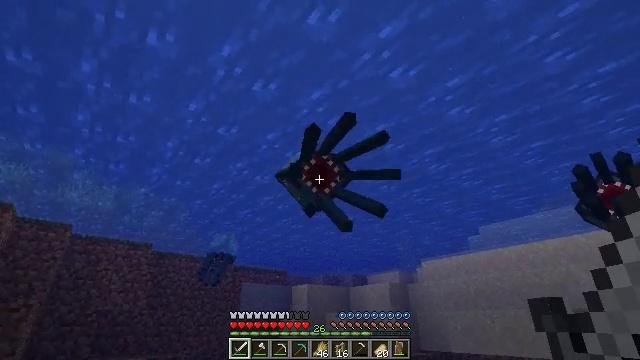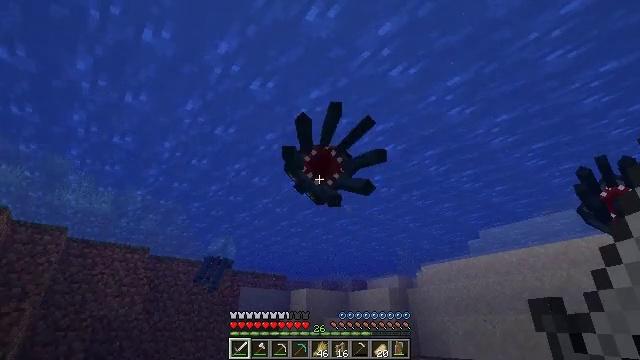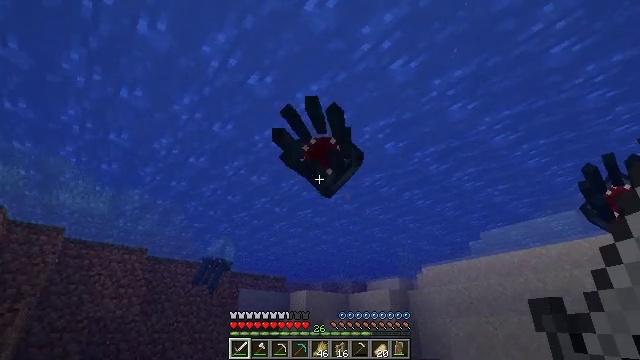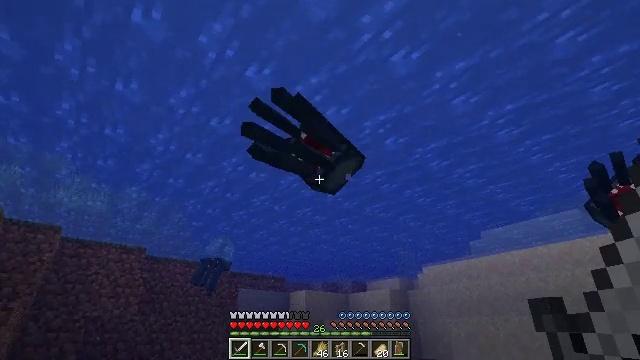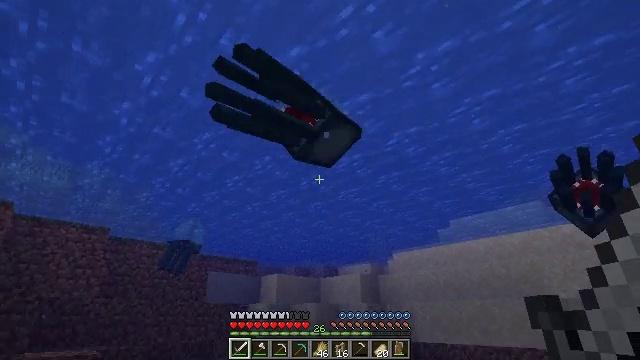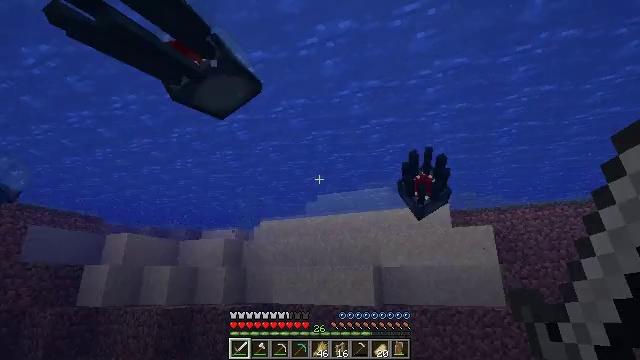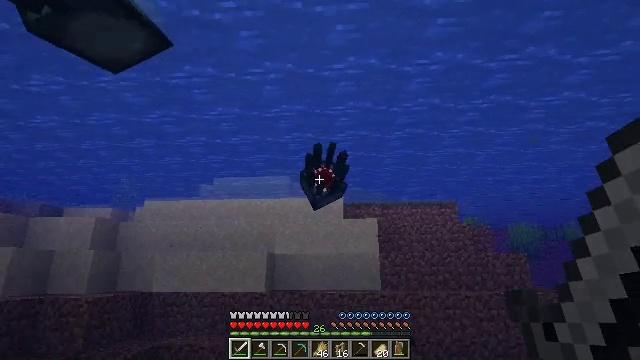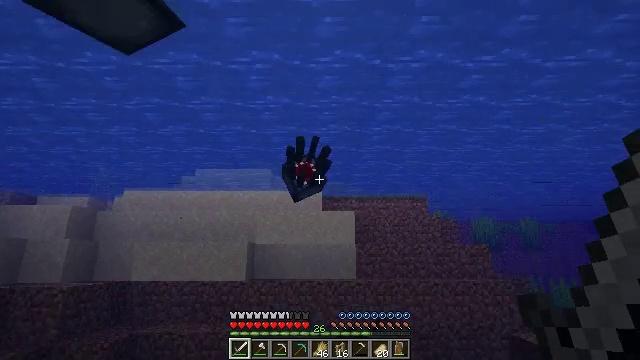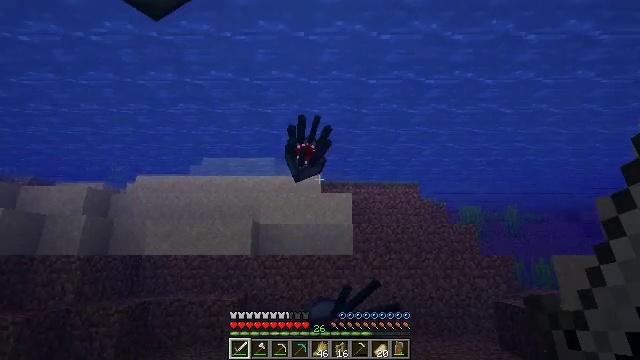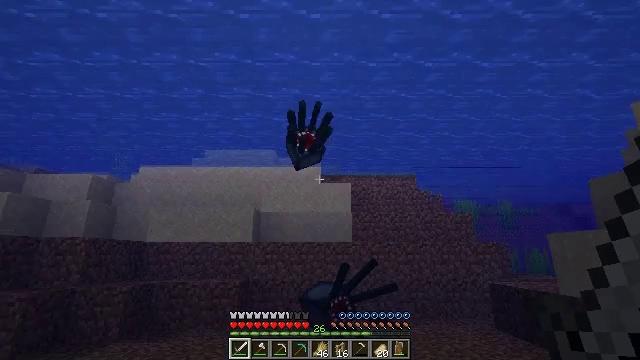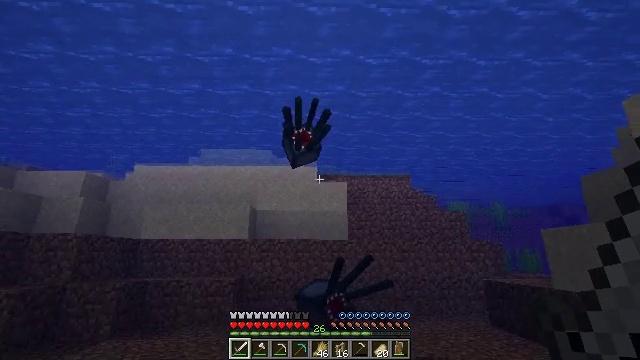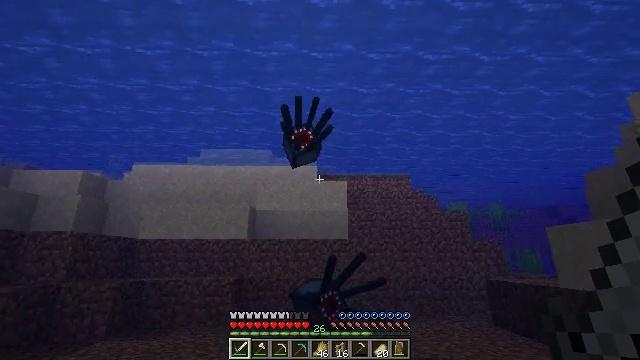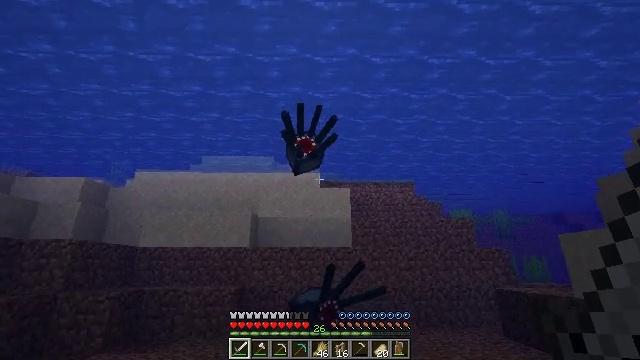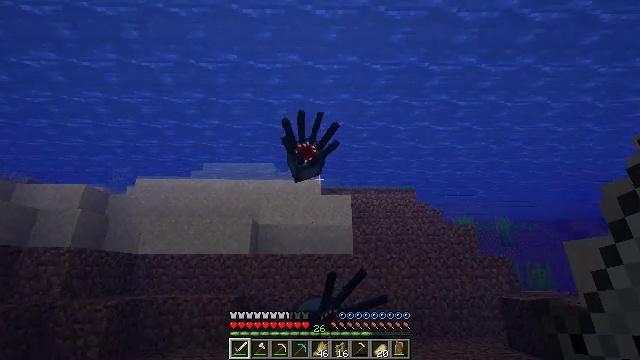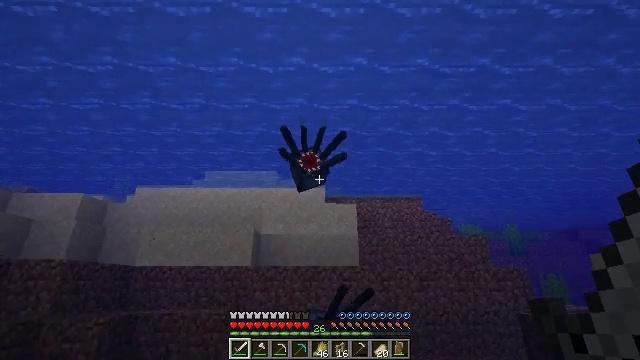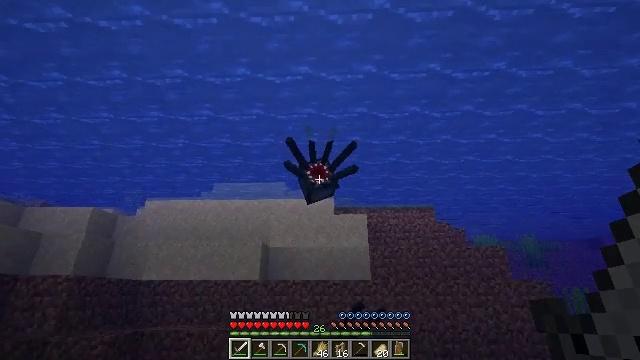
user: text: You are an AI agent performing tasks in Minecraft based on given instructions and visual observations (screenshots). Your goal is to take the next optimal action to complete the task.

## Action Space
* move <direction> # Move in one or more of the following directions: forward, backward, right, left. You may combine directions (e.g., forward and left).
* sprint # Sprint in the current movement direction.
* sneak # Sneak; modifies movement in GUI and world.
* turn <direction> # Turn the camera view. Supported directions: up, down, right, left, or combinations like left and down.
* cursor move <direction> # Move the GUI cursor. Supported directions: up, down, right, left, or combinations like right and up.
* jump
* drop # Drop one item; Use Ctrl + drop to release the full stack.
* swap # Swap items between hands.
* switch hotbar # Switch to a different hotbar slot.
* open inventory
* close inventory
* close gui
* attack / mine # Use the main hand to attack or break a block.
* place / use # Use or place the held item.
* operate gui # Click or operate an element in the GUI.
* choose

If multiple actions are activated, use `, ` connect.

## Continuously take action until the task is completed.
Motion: motion action
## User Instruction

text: Combat the squid.
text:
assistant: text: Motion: move forward
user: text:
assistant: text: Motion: move forward
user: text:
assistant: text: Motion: move forward
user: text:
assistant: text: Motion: move forward, turn right and down
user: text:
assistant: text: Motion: move forward, turn right and down
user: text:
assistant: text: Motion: move forward, sprint, turn right and down
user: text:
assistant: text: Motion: move forward, sprint, turn right
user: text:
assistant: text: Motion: move forward, sprint
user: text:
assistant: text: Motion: move forward, sprint
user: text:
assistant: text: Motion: move forward, sprint, turn right
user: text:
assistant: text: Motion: move forward, sprint
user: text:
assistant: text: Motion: move forward, sprint, turn up
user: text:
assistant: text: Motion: move forward, sprint, turn up
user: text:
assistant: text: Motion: move forward, sprint, turn up
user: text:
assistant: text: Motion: move forward, sprint, turn left and up
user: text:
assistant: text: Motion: move forward, sprint, turn left and up
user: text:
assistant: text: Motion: move forward, sprint
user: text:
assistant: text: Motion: move forward, sprint
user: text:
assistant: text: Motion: move forward, sprint
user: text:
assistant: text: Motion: move forward, sprint
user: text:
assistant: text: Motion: move forward, sprint
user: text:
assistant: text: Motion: move forward, sprint
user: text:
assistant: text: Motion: move forward, sprint
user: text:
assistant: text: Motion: move forward, sprint
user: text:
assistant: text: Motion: move forward, sprint, turn down
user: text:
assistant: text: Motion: move forward, sprint
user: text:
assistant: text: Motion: move forward, sprint
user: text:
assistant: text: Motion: move forward, sprint
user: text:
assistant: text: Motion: move forward, sprint
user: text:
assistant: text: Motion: move forward, sprint